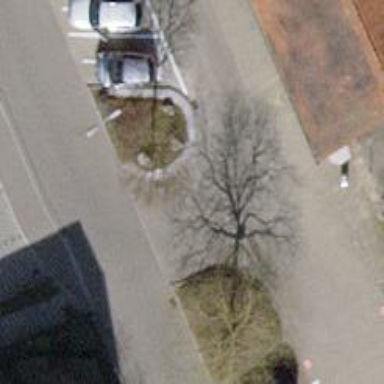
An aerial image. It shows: Service road with surface made of paving stones.